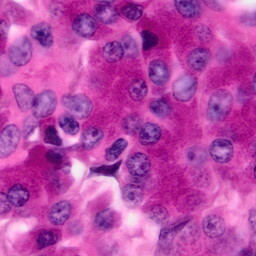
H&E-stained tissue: Pancreatic